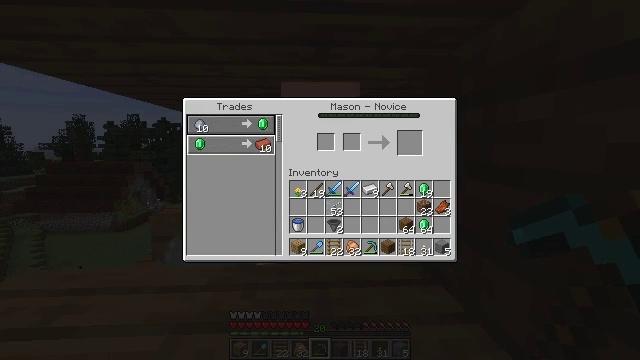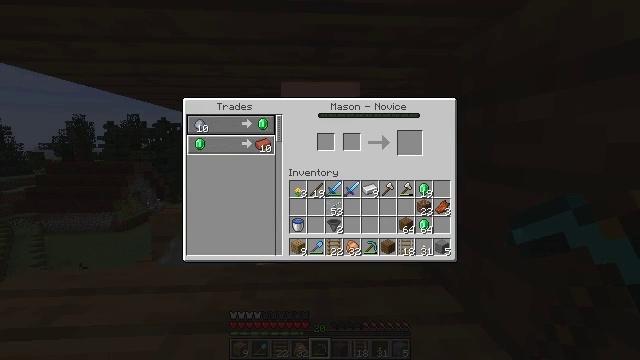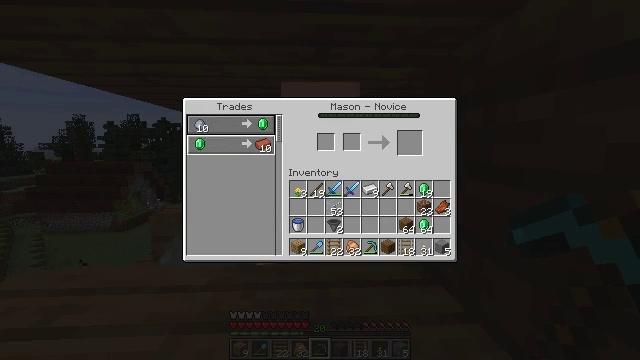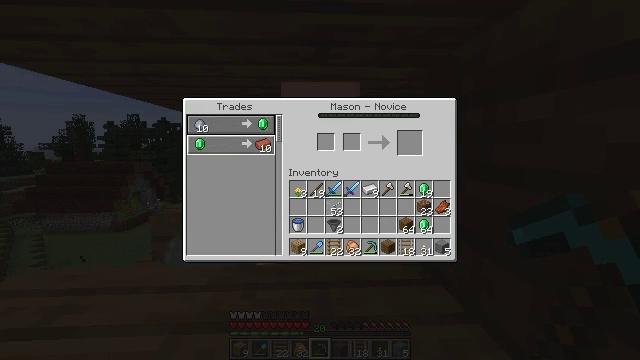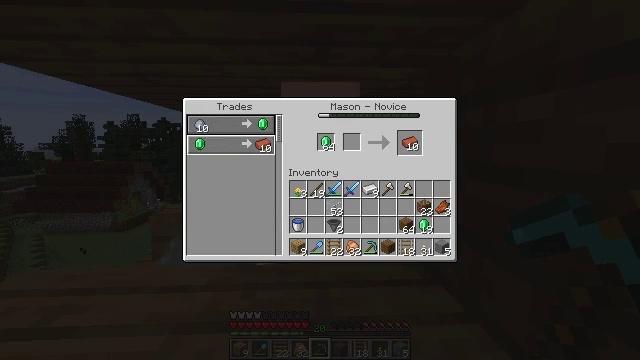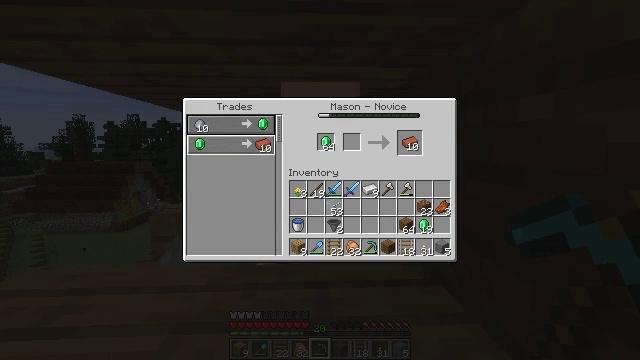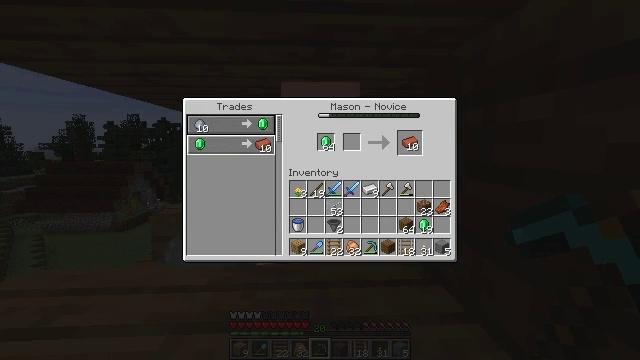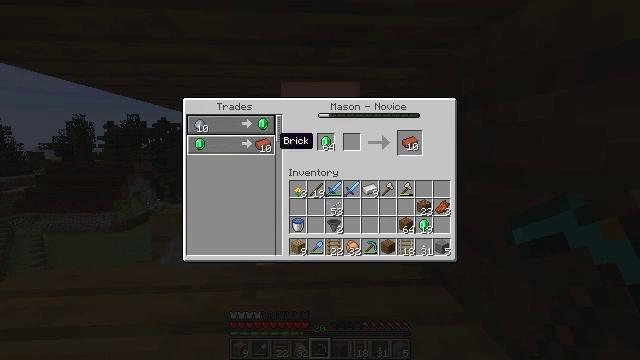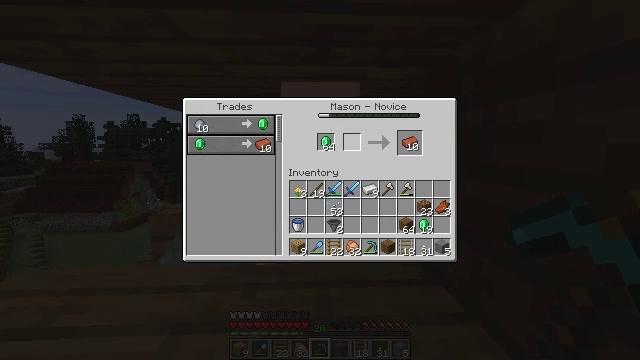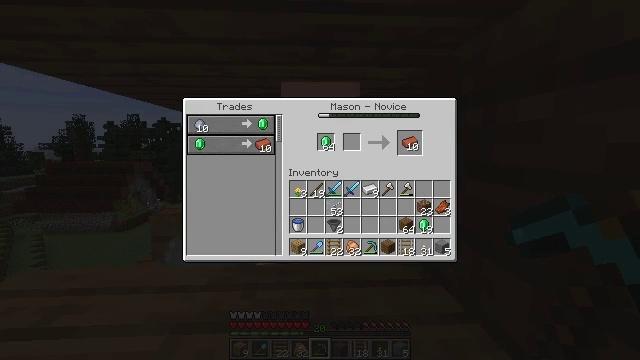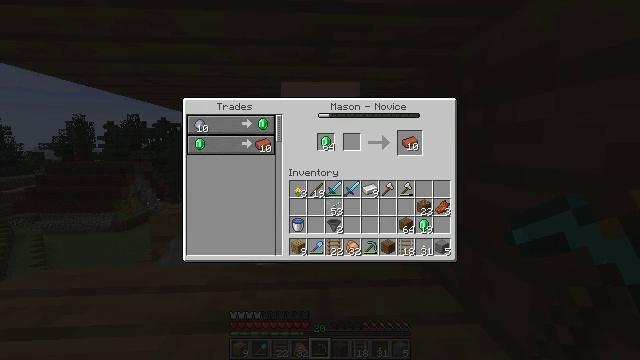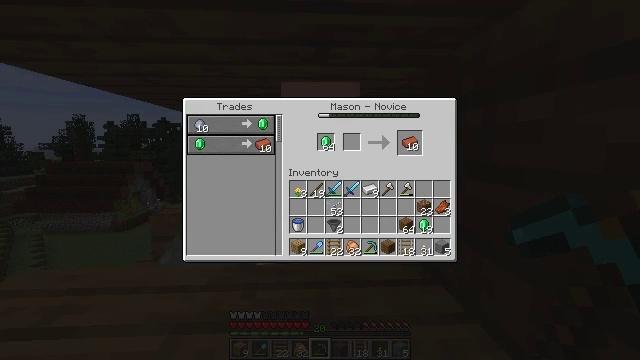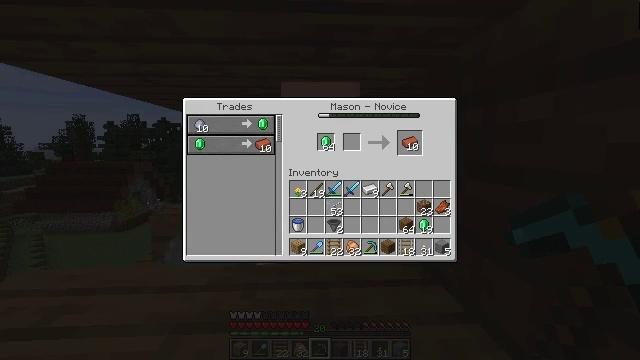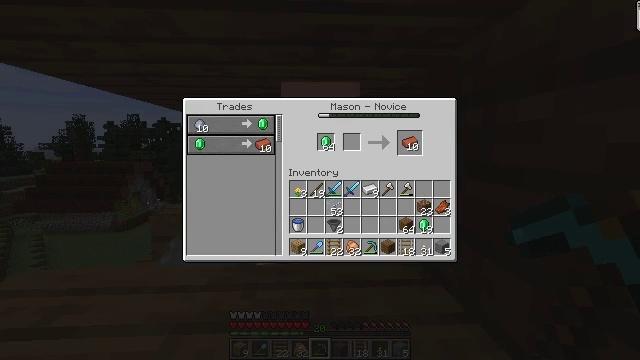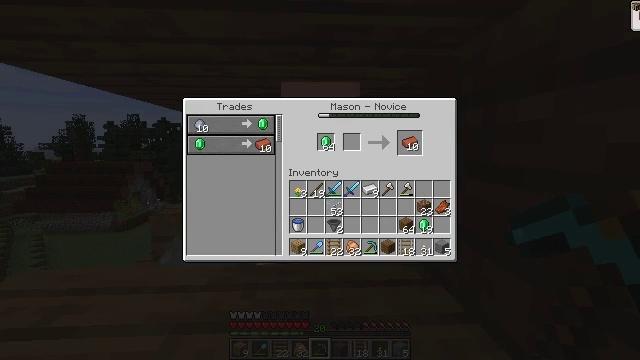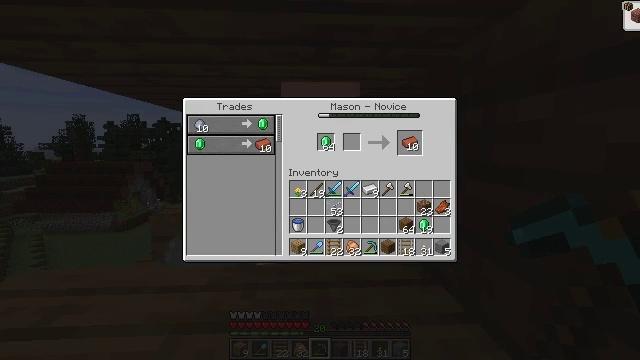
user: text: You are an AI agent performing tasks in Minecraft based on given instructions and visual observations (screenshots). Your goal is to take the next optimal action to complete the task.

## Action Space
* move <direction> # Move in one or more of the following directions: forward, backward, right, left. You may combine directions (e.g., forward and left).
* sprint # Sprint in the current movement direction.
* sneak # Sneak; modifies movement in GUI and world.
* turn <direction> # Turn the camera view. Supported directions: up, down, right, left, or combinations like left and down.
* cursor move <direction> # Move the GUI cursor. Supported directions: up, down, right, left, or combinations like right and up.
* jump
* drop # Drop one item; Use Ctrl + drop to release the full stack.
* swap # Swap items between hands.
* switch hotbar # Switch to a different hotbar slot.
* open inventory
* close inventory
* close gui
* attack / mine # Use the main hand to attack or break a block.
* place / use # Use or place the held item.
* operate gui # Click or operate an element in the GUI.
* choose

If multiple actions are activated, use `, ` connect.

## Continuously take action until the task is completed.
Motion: motion action
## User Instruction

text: Obtain the brick by smelting clay.
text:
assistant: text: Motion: no_op
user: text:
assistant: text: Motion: no_op
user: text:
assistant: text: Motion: no_op
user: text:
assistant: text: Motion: operate gui
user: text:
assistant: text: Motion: operate gui
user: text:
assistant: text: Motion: operate gui
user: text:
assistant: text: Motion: cursor move right
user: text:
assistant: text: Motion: cursor move right
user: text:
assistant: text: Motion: cursor move right
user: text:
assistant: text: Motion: no_op
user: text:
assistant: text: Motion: no_op
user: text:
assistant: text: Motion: no_op
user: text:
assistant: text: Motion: no_op
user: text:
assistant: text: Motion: no_op
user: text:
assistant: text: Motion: cursor move right
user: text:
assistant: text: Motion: no_op
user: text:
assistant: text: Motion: no_op
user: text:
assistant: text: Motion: no_op
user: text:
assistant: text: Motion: no_op
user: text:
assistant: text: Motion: no_op
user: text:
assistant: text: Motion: no_op
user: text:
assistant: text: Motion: no_op
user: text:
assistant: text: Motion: no_op
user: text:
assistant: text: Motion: operate gui
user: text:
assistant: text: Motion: operate gui
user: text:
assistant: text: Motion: cursor move down
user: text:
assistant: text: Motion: cursor move right and down
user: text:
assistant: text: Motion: cursor move right and down
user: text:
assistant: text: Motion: no_op
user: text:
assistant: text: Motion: no_op